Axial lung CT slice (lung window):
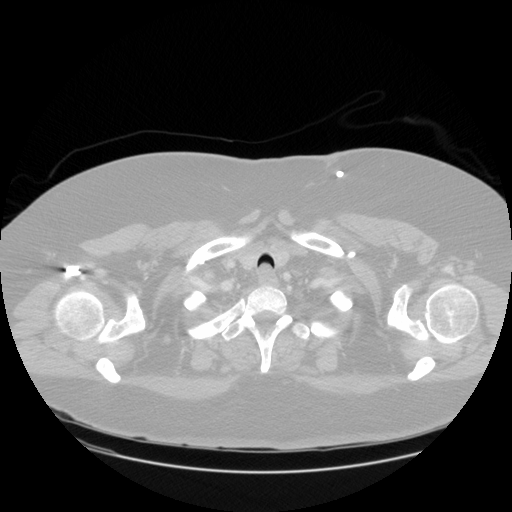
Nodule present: no